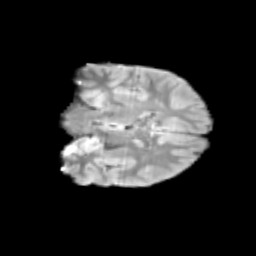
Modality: T2w
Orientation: coronal
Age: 11
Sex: male
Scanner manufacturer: siemens
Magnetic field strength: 3 T
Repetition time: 3.8 s
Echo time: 0.07 s